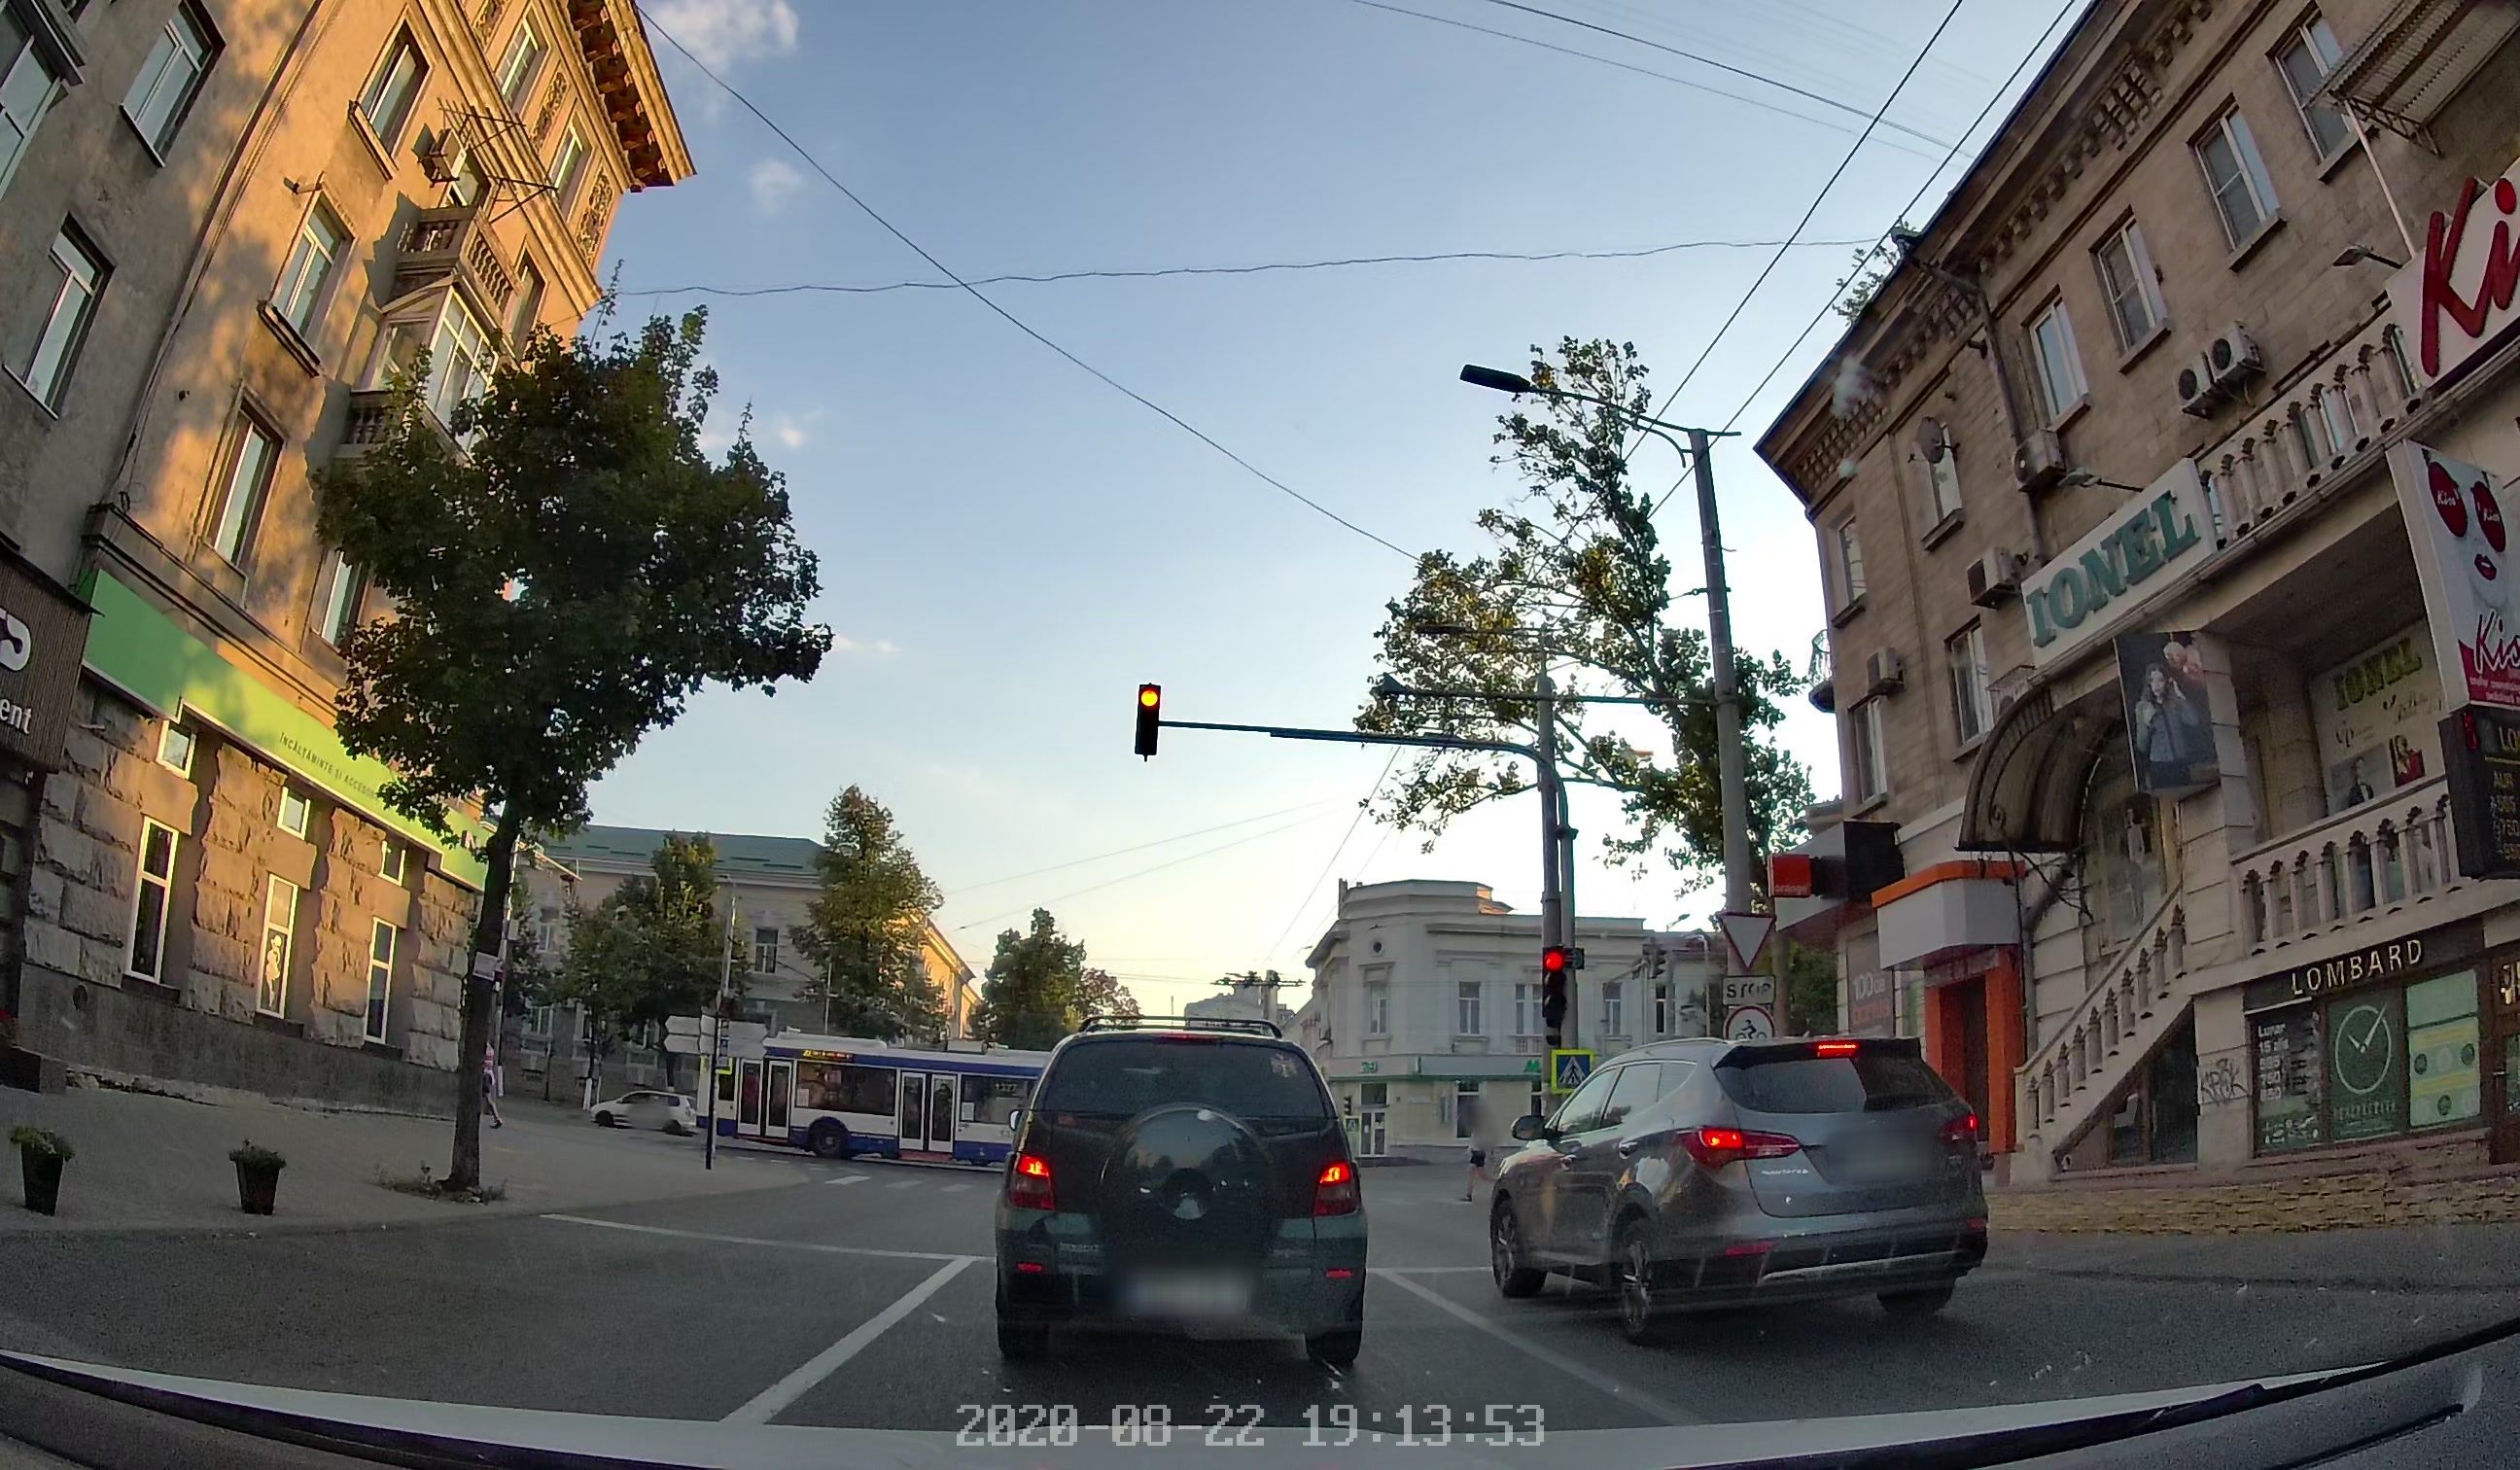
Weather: clear
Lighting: day
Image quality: good
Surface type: driving surface
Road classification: secondary
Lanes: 3
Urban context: urban centre
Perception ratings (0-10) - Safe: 3.38, Lively: 8.2, Beautiful: 2.91, Boring: 0.59, Depressing: 2.69, Wealthy: 2.04